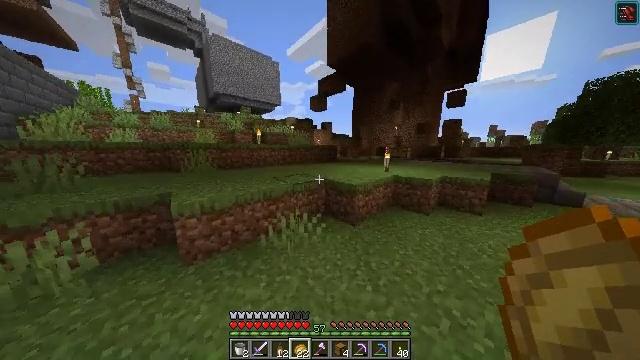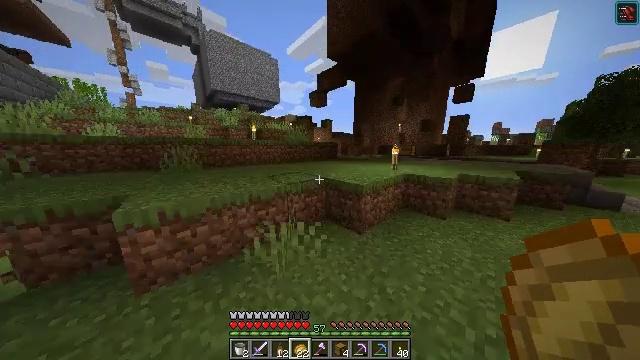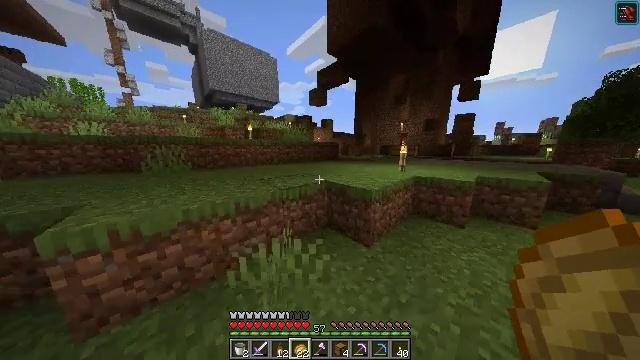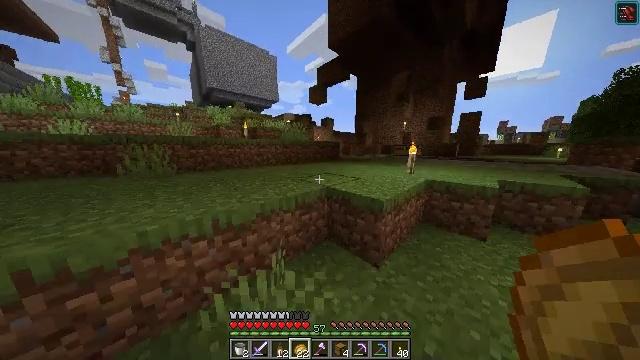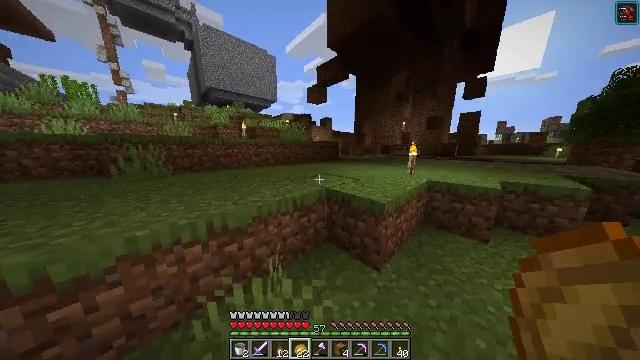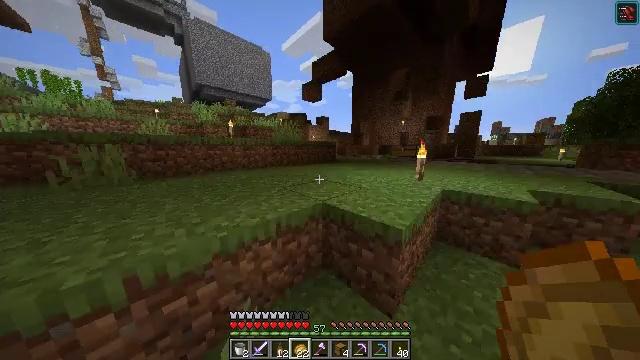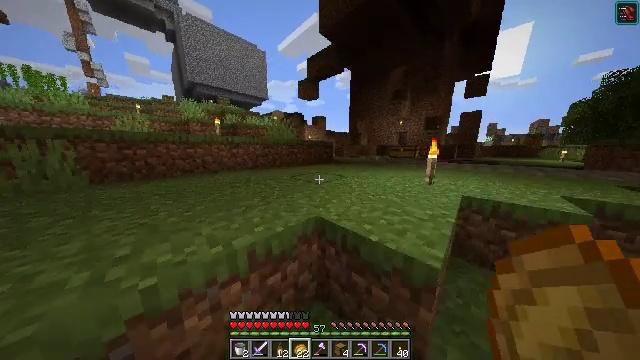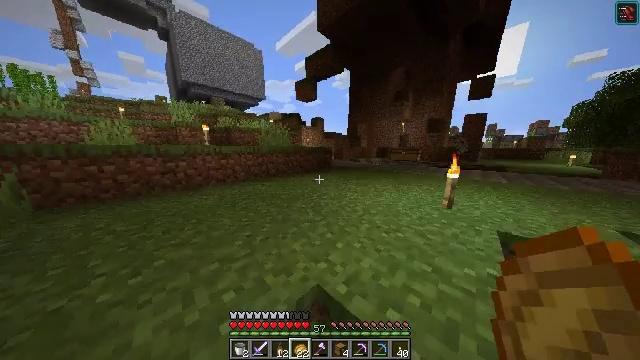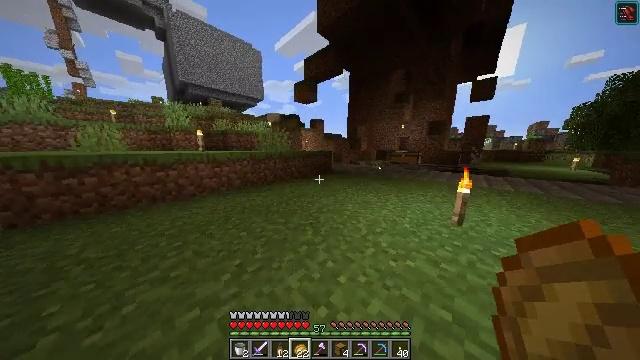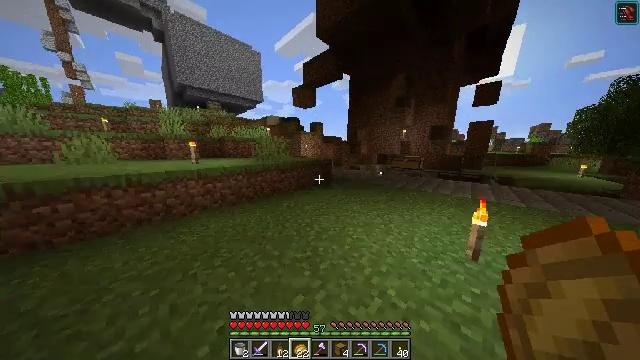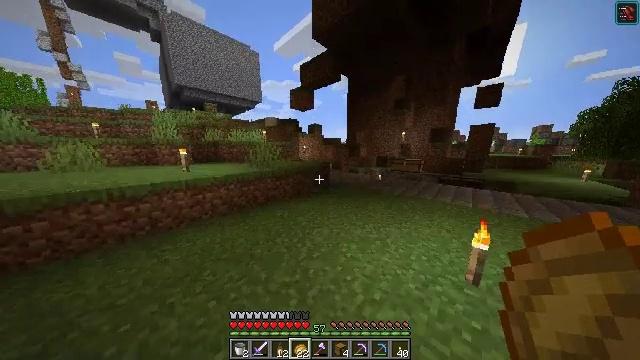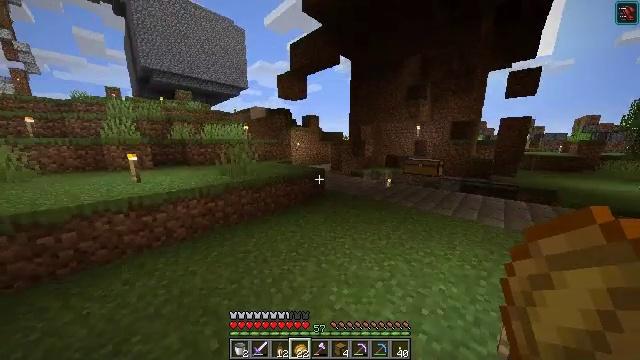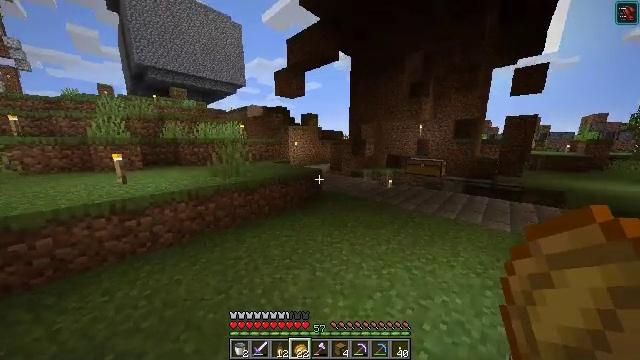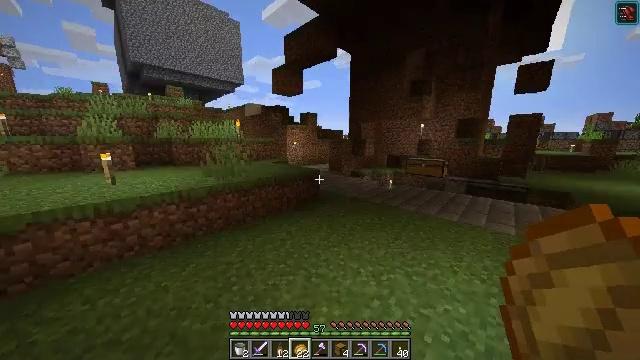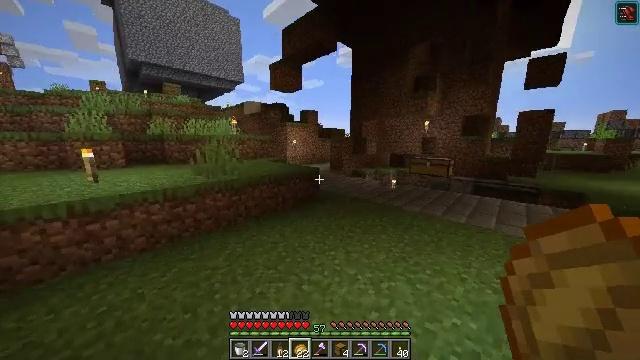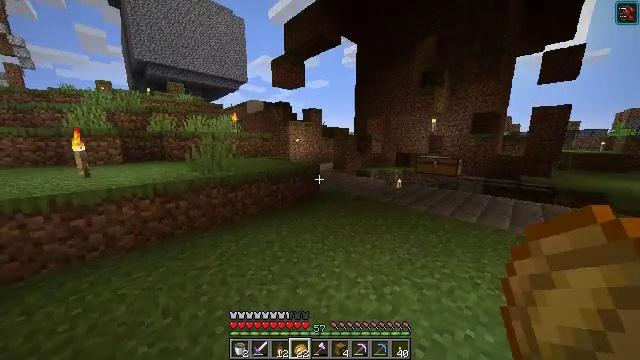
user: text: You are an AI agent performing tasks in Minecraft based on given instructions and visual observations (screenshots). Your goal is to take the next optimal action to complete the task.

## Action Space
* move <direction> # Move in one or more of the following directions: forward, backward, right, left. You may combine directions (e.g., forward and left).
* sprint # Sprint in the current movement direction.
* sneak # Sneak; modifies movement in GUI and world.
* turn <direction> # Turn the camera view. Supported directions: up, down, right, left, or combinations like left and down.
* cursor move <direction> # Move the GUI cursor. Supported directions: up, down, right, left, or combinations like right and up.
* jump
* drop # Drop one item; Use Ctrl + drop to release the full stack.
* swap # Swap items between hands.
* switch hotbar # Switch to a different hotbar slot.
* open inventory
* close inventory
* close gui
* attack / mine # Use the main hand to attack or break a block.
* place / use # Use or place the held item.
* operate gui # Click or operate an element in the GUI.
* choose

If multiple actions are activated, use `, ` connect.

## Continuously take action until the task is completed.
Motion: motion action
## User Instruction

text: Attack the dropper to dismantle it.
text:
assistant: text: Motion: move forward
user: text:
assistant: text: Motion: move forward
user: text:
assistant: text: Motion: move forward
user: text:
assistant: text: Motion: move forward
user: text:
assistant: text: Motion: move forward, turn right
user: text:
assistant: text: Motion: move forward, turn right
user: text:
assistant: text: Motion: move forward, jump
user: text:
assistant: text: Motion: move forward, jump
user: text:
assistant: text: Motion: move forward, jump
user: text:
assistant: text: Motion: move forward
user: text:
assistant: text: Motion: move forward
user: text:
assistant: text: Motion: move forward
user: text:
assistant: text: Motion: move forward
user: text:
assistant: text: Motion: move forward
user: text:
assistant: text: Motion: move forward, turn left
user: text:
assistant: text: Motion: move forward, turn left
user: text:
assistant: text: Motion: move forward, turn left
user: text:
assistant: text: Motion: move forward, turn left
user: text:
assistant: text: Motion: move forward, turn left
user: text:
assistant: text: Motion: move forward
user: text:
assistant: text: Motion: move forward and move right
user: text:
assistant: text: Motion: move forward and move right
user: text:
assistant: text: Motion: move forward and move right
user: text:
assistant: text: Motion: move forward and move right
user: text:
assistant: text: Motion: move forward and move right
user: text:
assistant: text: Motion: move forward and move right, turn left
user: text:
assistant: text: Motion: move forward and move right, turn left
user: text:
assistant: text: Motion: move forward and move right, turn left
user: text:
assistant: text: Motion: move forward and move right, turn left
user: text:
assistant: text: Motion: move forward and move right, turn left